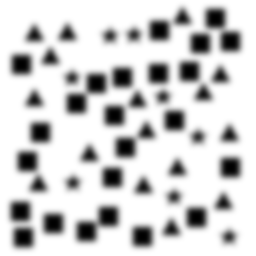
Squares: 24
Triangles: 16
Stars: 8
Total shapes: 48